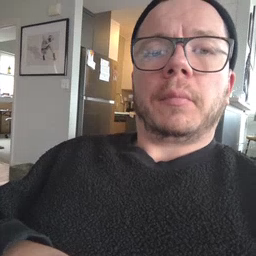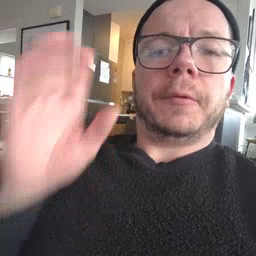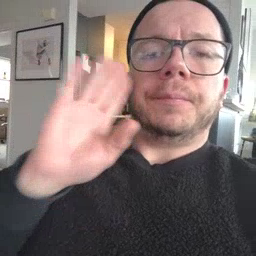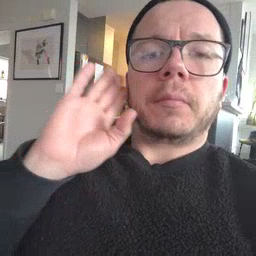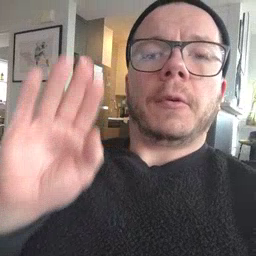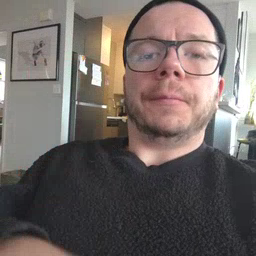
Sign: dog